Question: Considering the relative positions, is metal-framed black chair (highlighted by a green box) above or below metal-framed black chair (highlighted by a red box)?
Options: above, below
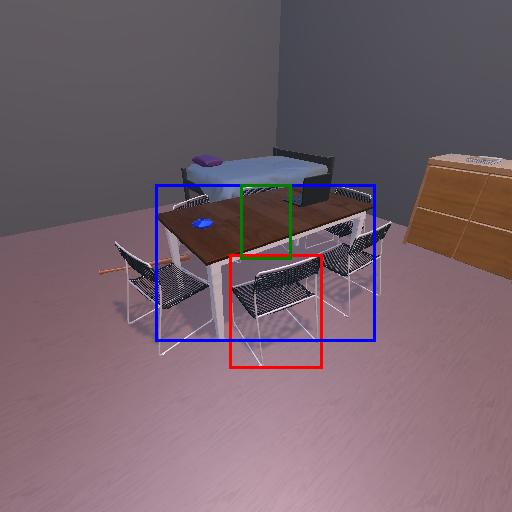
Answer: above